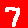
Digit: 7